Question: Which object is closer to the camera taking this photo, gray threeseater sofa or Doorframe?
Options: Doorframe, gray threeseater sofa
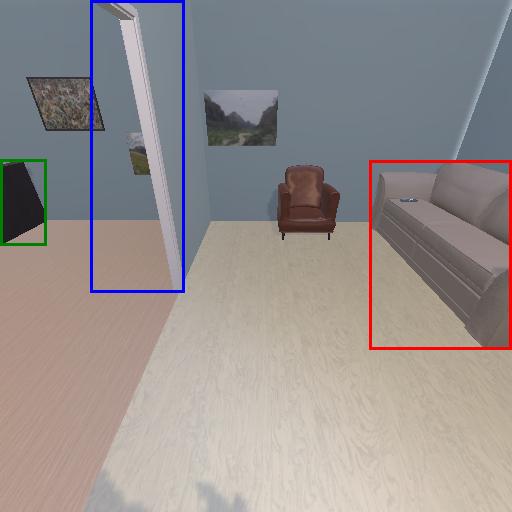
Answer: Doorframe